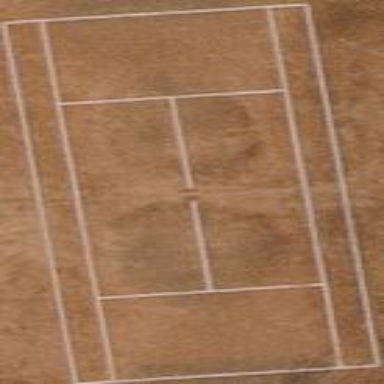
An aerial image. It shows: Tennis pitch with clay surface for leisure sports.